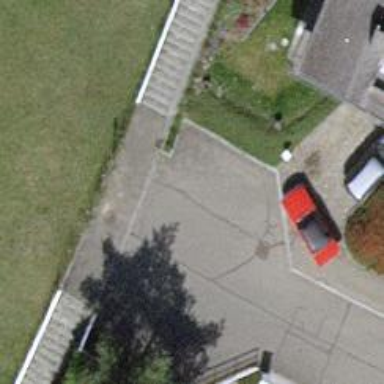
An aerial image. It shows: Turning circle on the road.